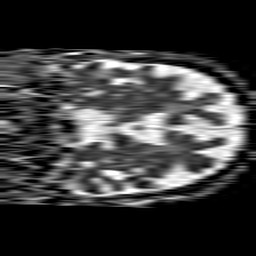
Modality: ADC
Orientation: coronal
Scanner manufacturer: philips
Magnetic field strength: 1.5 T
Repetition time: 4.6 s
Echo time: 0.08631 s